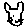
Label: cat